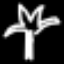
Label: palm tree